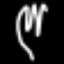
Label: fork